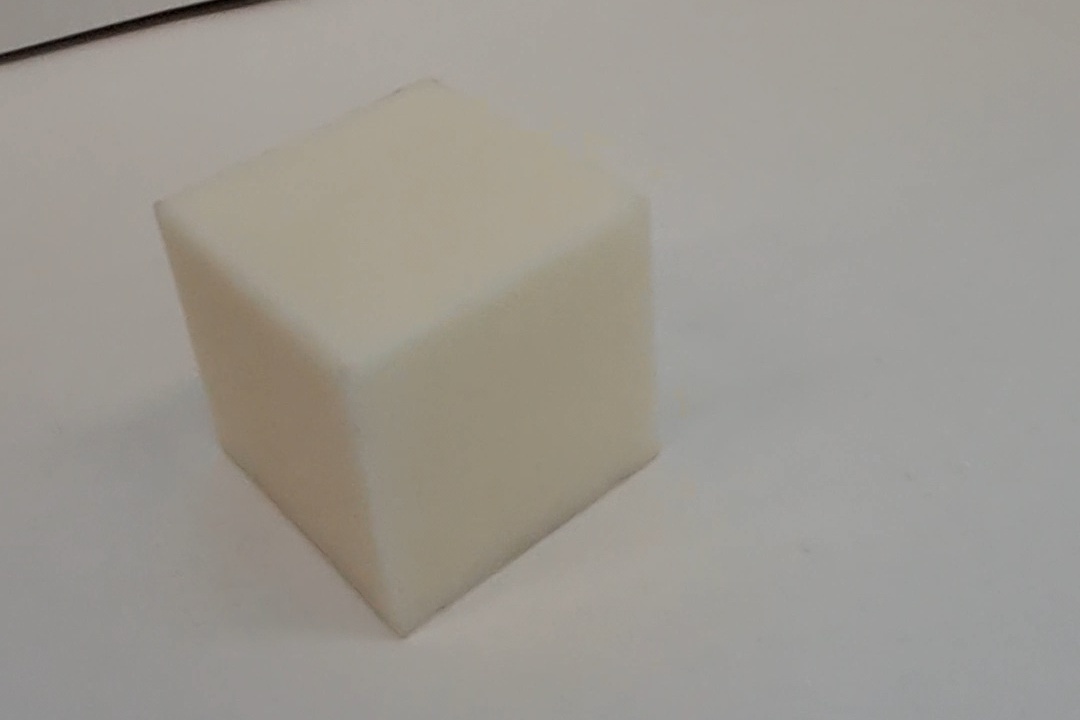
Label: Cuboid